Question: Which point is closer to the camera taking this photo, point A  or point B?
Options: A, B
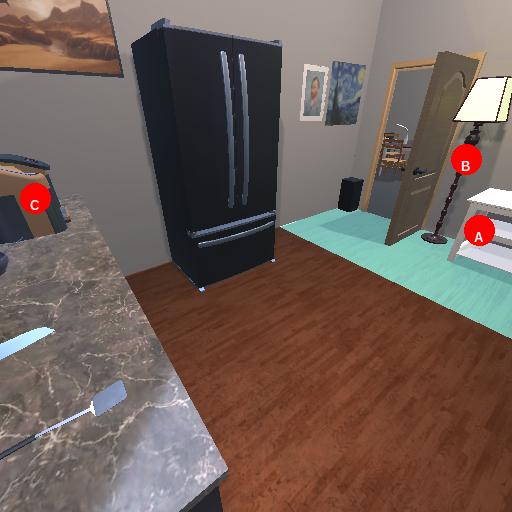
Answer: A